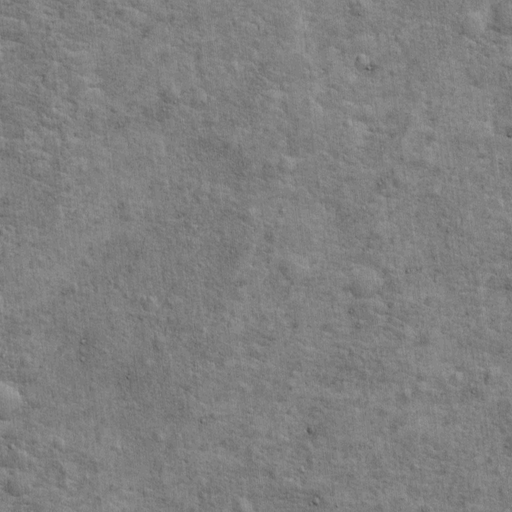
Classes present: Background